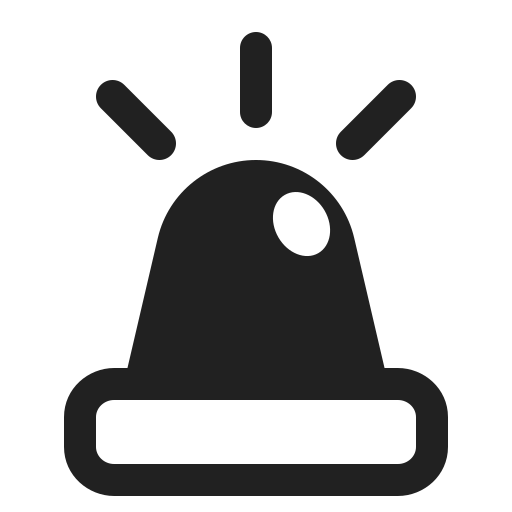
police car light high contrast